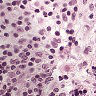
Metastatic tissue present: no